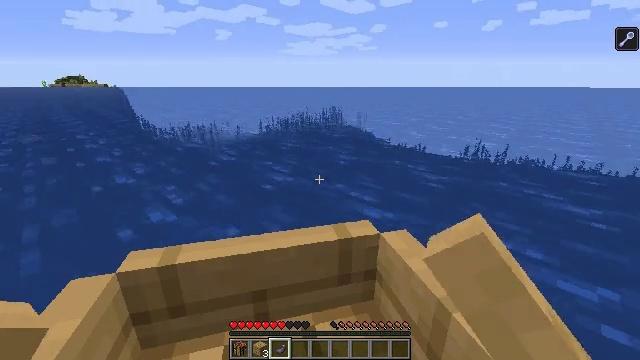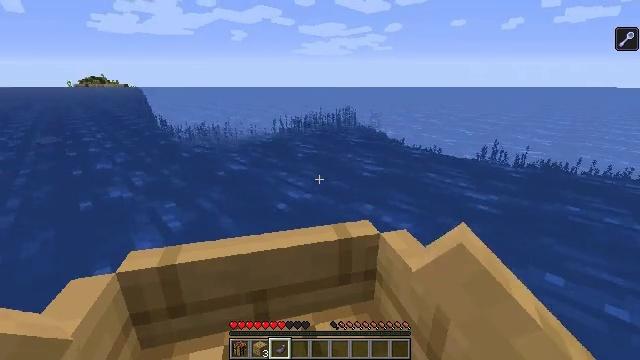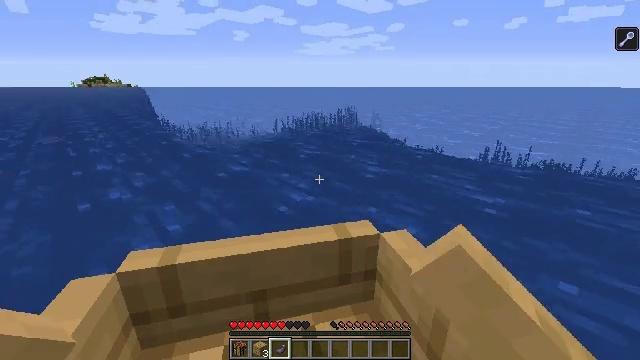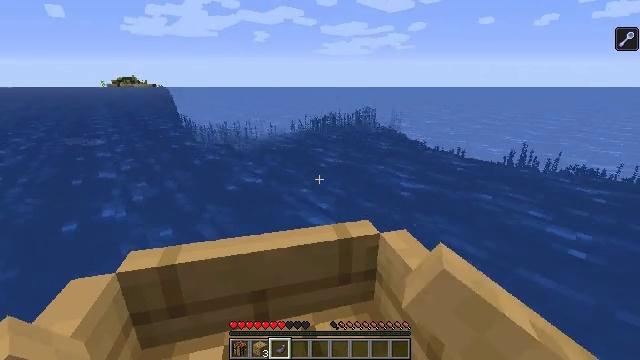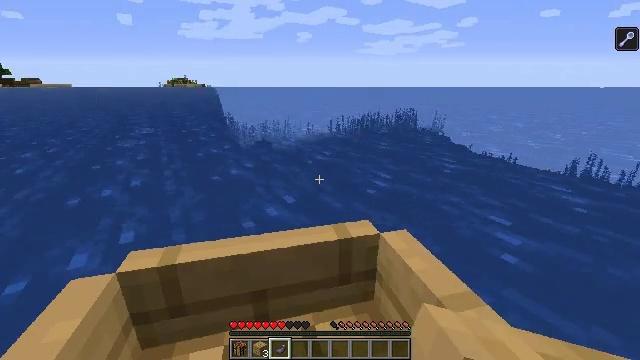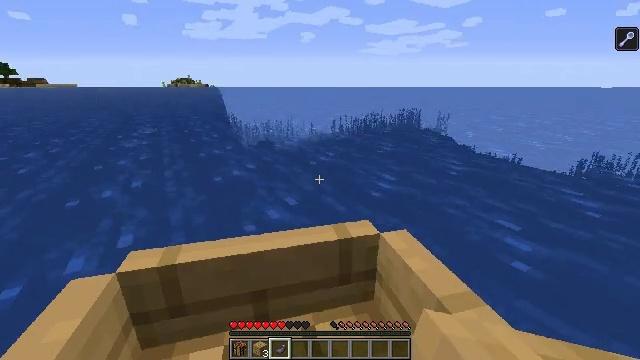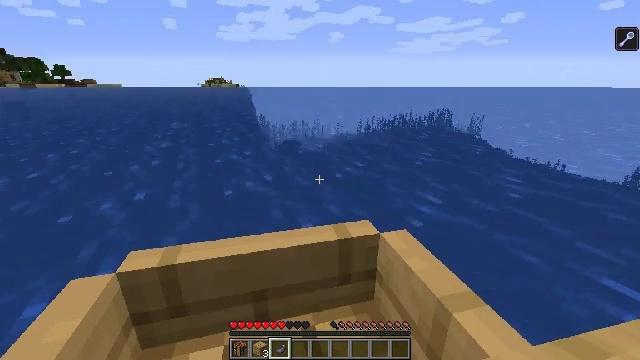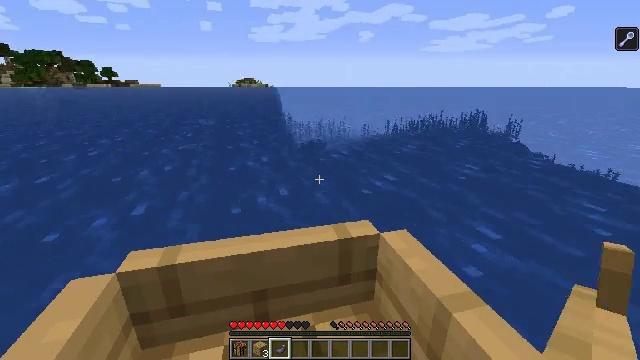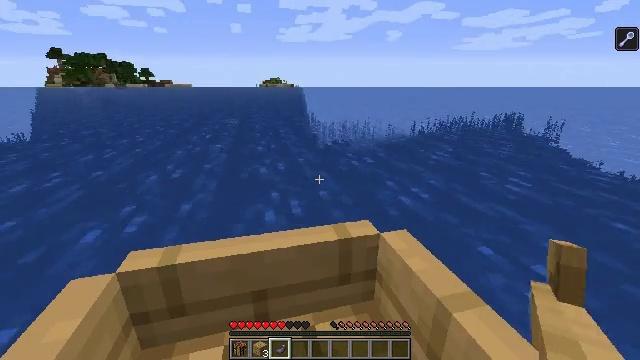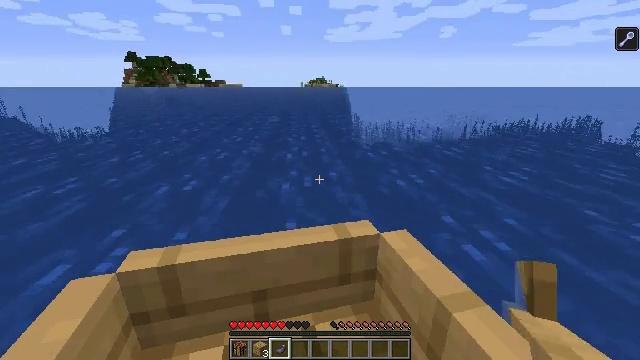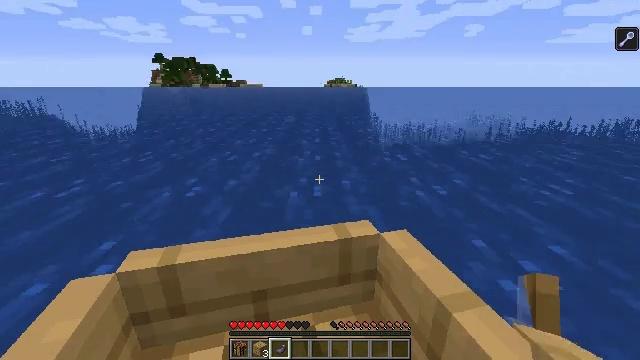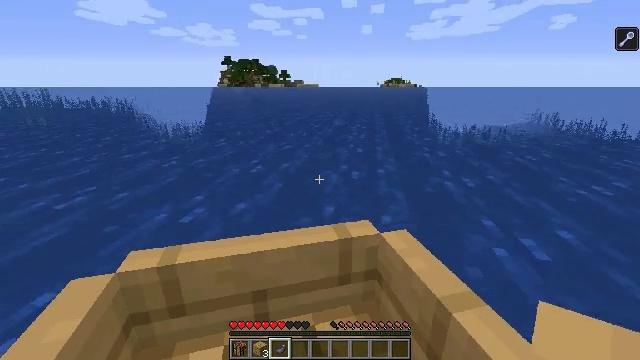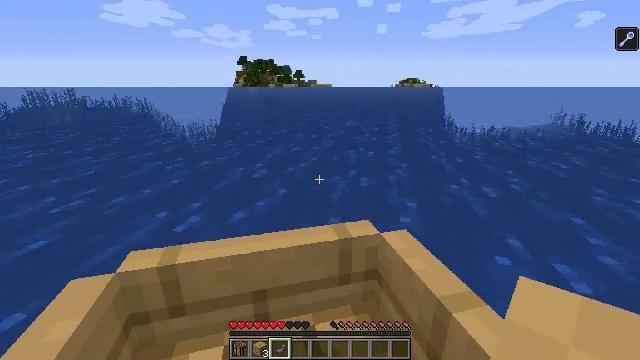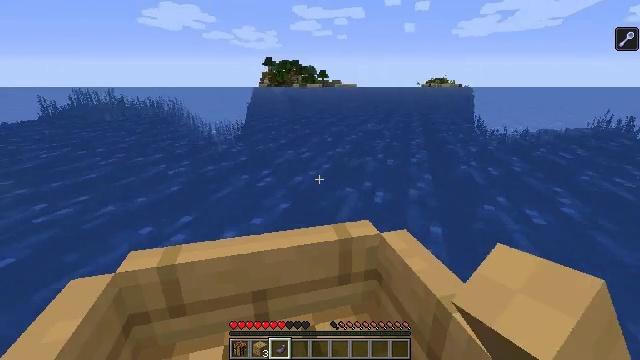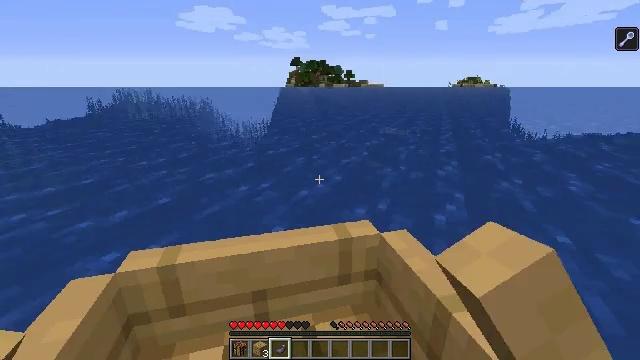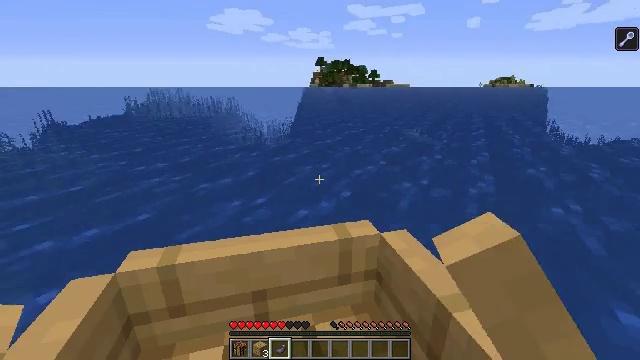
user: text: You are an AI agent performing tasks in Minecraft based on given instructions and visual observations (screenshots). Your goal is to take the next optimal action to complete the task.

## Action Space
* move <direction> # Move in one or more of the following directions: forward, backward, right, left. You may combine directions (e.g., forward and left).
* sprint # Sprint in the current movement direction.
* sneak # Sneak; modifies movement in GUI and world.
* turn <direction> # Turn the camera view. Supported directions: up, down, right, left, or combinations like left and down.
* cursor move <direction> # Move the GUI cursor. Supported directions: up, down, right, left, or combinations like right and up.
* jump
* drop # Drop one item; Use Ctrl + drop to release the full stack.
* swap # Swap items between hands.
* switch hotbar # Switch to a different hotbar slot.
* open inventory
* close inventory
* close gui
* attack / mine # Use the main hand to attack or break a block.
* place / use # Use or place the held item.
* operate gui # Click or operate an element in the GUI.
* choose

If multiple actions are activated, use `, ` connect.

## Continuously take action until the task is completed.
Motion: motion action
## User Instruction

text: Mine the kelp to collect it for resources.
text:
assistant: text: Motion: move forward and move left
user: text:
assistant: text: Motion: move forward and move left
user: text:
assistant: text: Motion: move forward and move left
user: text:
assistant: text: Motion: move forward and move left
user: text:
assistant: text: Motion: move forward and move left
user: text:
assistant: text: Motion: move forward and move left
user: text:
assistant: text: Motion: move forward and move left
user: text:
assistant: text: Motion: move forward and move left
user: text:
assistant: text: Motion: move forward and move left
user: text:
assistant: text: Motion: move forward
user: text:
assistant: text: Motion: move forward
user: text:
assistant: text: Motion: move forward
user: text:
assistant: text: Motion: move forward
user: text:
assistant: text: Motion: move forward
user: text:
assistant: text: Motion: move forward
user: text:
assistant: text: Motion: move forward
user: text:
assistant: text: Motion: move forward
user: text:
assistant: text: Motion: move forward
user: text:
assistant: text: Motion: move forward
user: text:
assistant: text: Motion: move forward
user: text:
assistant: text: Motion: move forward
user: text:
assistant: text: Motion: move forward
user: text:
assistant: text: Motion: move forward
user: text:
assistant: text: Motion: move forward
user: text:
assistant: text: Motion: move forward
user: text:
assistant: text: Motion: move forward
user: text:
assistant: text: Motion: move forward
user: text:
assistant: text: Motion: move forward
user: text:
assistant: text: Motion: move forward
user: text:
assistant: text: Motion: move forward